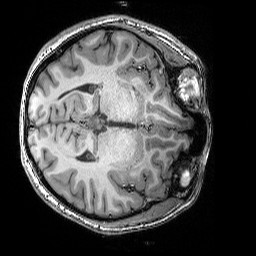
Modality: T1w
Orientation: axial
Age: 19
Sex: female
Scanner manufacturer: siemens
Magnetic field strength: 3 T
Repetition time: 2.25 s
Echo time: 0.00418 s